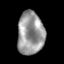
Tissue: skin
Cell type: Epithelial cells
Senescence score: 0.2409
Nuclear area (px): 1114
Mean DAPI intensity: 152.684